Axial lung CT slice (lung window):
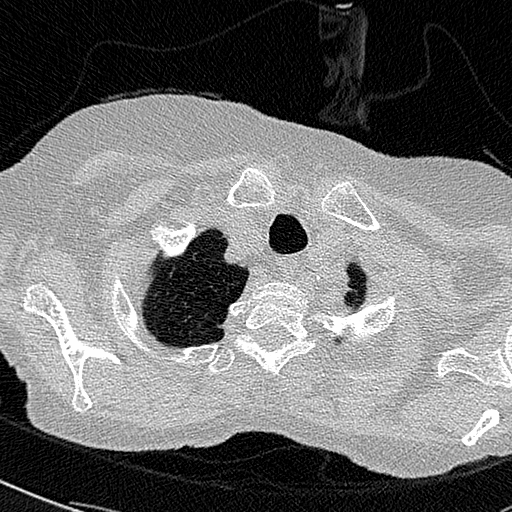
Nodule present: no